Question: I am putting horizontal line after each li. What I want to do is hr should be in the same distance to li(s).
This is my css to put hr
'''
.divider {
content: "";
display: block;
height: 1px;
width: 100%;
background: #ccc;
}
'''
This one of the li(s)
'''
<li style="width:210px;padding:10px 0 10px 0" class="memberElement">
<div class="MemberImageHolder" style="float:left">
<a href="#">
<img class="mediumMemberPicture" src="picture.php?action=display&amp;contentType=members&amp;id=20&amp;quality=medium" alt="" />
</a>
</div>
<div class="memberDetails" style="float:right">
<a href="#">Mert Metin<br></a>
<span id="title">
Administrator<br><br>
</span>
<span id="unit">
<b>University of Ottawa</b>
<br>
</span>
</div>
<span class="divider"></span>
</li>
'''
However, this is how it looks:

Why it looks like that?
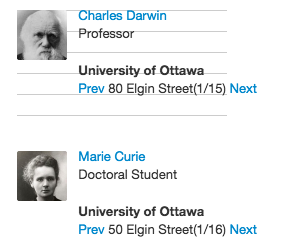
Answer: Try clearing your floats before the '<span class="divider">' element. Since sibling '<div>' elements are floated, you'll need to clear the float before placing an element below them.
See also: <URL>
Also, CSS <URL> applies to '::before' and '::after' pseudo-elements. I have removed it as it is not useful here.
'''
.divider {
...
clear: both;
}
'''
'''
ul {
list-style: none;
margin: 0;
padding: 0;
}
.divider {
display: block;
height: 1px;
width: 100%;
background: #ccc;
clear: both;
}
'''
'''
<ul>
<li style="width:210px;padding:10px 0 10px 0" class="memberElement">
<div class="MemberImageHolder" style="float:left">
<a href="#">
<img class="mediumMemberPicture" src="http://dummyimage.com/100x100/000/fff" alt="">
</a>
</div>
<div class="memberDetails" style="float:right"><a href="#">Mert Metin<br></a><span id="title">Administrator<br><br></span><span id="unit"><b>University of Ottawa</b><br></span>
</div><span class="divider"></span>
</li>
<li style="width:210px;padding:10px 0 10px 0" class="memberElement">
<div class="MemberImageHolder" style="float:left">
<a href="#">
<img class="mediumMemberPicture" src="http://dummyimage.com/100x100/000/fff" alt="">
</a>
</div>
<div class="memberDetails" style="float:right"><a href="#">Mert Metin<br></a><span id="title">Administrator<br><br></span><span id="unit"><b>University of Ottawa</b><br></span>
</div><span class="divider"></span>
</li>
</ul>
'''